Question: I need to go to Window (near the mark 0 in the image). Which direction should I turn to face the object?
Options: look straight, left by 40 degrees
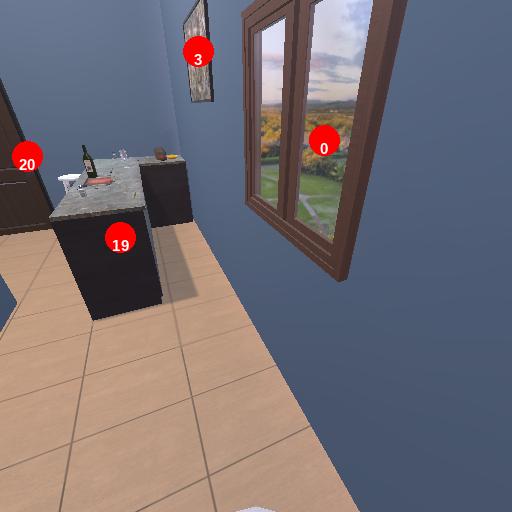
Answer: look straight